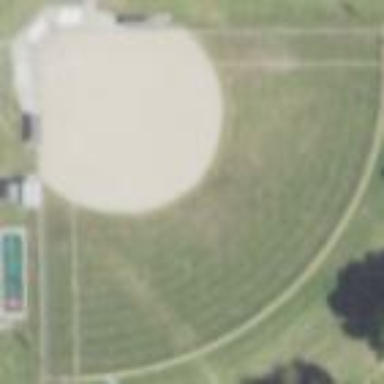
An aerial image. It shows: Baseball pitch for leisure and sports activities.